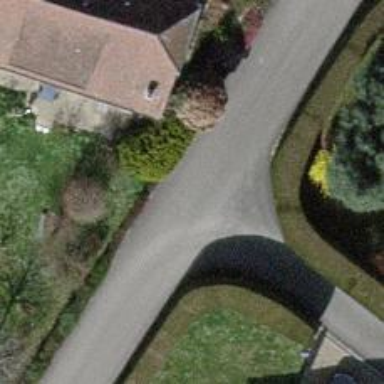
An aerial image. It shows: Alleyway designated as service road.